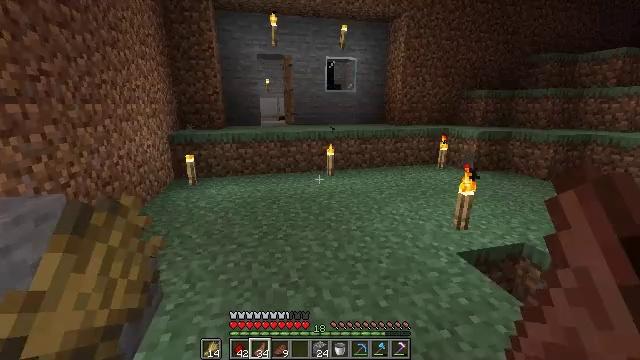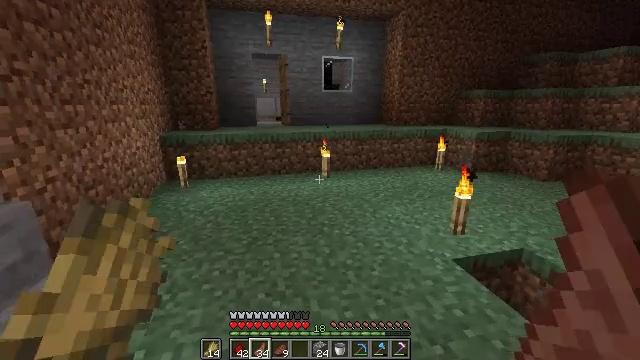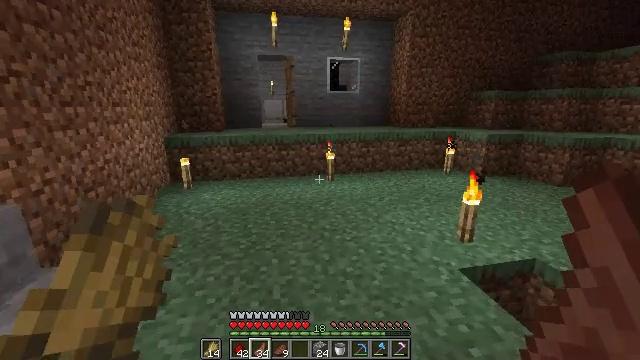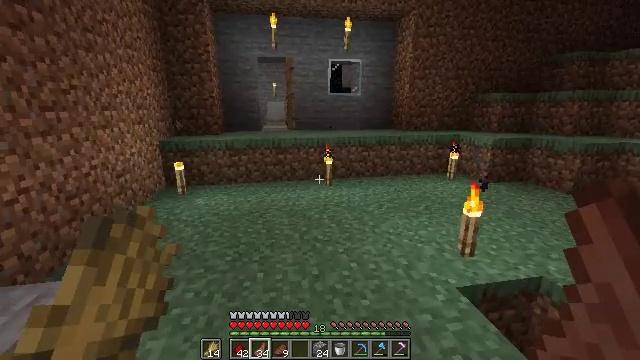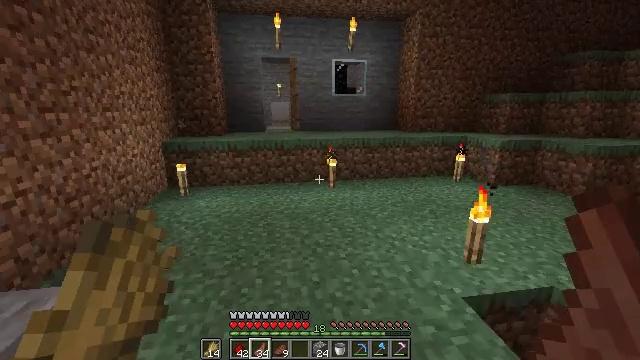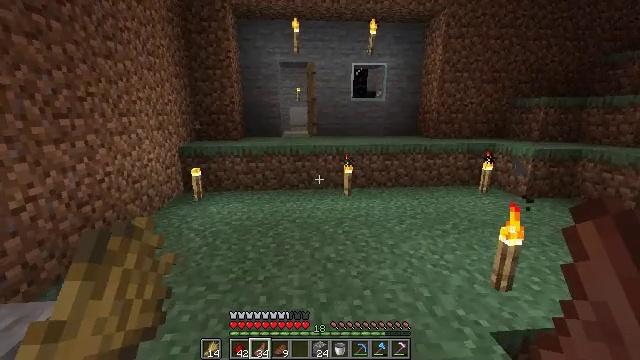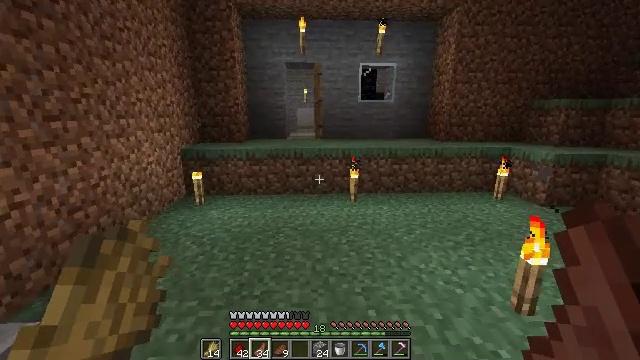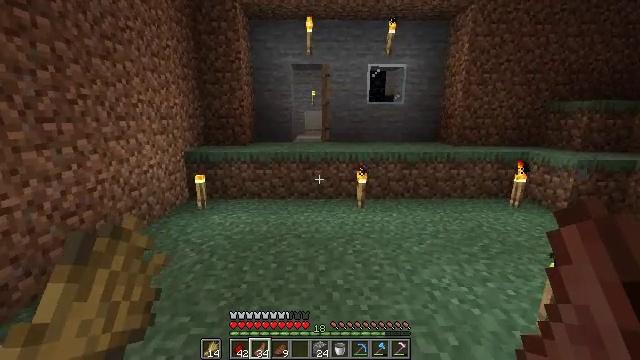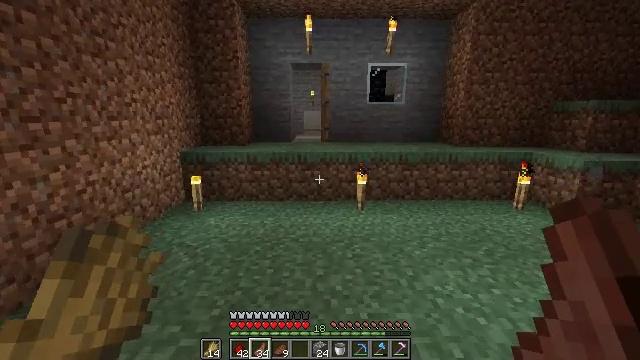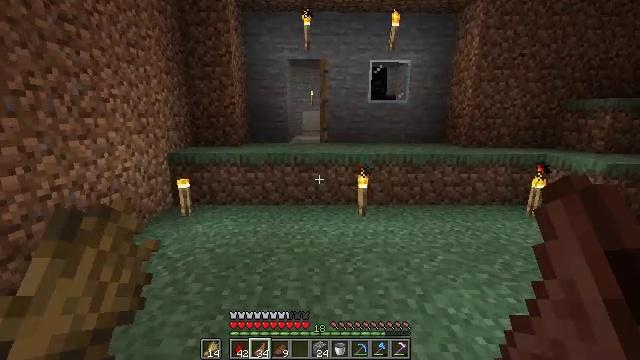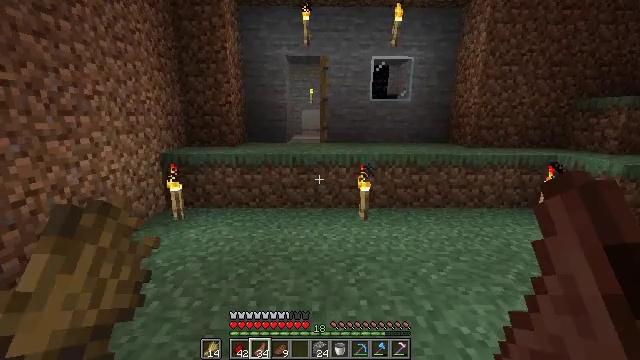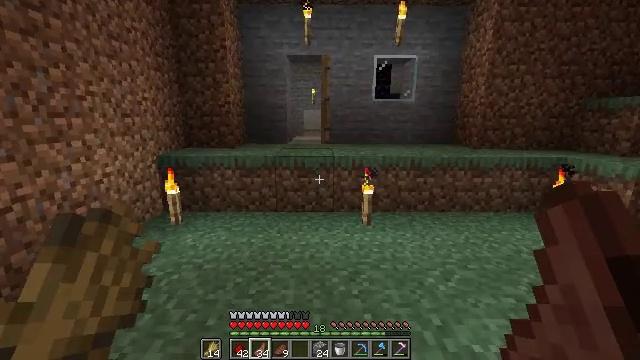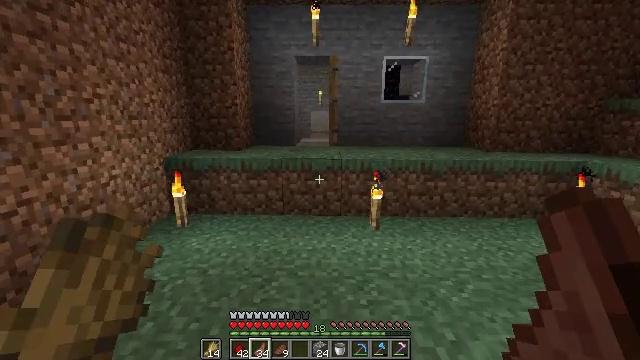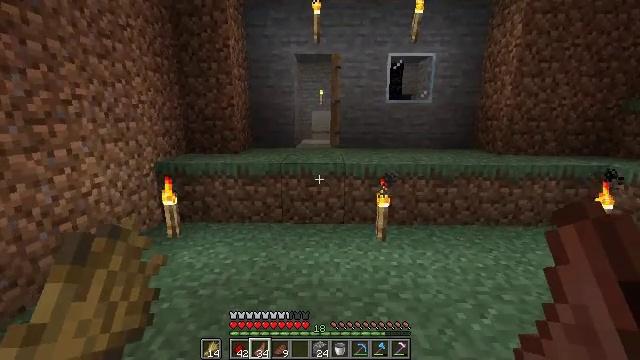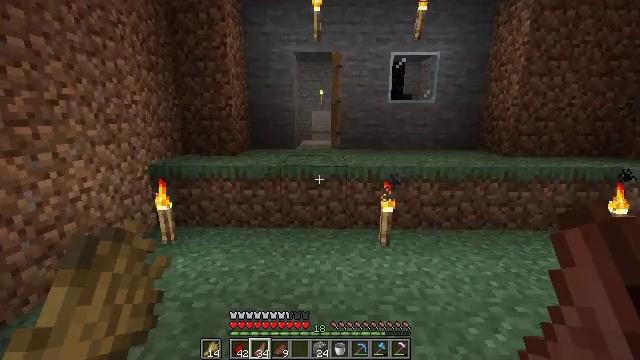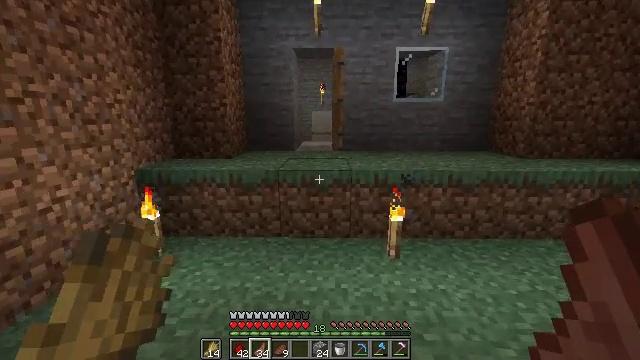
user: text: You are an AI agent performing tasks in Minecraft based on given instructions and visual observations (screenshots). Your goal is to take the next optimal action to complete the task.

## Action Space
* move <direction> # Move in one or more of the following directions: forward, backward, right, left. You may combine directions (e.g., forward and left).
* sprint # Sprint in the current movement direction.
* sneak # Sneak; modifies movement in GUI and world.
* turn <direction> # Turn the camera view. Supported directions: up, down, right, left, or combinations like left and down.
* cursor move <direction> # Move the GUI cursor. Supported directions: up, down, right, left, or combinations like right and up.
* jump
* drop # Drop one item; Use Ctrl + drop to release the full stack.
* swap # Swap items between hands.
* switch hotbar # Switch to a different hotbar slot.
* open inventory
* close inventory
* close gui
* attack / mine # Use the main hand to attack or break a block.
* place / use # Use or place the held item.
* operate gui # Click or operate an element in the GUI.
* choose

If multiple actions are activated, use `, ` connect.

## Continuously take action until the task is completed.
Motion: motion action
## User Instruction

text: Combine spruce planks and sticks to craft a spruce fence.
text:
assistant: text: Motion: move forward and move right
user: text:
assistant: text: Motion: move forward and move right, turn left
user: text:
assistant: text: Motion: move forward and move right, turn left
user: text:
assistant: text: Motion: move forward, turn left
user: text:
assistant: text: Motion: move forward, turn left
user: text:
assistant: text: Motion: move forward, turn left
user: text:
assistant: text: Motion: move forward, turn left
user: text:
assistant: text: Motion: move forward
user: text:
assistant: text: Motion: move forward
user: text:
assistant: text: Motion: move forward
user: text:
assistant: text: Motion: move forward
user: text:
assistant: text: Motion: move forward, turn left
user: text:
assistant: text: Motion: move forward
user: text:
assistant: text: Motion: move forward
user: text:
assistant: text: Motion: move forward
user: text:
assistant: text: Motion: move forward
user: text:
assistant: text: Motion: move forward
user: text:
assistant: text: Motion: move forward
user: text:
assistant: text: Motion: move forward
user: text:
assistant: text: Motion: move forward
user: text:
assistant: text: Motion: move forward
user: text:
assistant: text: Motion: move forward, turn left
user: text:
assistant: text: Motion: move forward, turn left
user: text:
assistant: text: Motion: move forward
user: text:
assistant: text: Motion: move forward
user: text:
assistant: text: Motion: move forward, jump
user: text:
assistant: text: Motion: move forward, jump
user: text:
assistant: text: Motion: move forward, jump
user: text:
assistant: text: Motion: move forward
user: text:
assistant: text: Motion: move forward